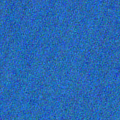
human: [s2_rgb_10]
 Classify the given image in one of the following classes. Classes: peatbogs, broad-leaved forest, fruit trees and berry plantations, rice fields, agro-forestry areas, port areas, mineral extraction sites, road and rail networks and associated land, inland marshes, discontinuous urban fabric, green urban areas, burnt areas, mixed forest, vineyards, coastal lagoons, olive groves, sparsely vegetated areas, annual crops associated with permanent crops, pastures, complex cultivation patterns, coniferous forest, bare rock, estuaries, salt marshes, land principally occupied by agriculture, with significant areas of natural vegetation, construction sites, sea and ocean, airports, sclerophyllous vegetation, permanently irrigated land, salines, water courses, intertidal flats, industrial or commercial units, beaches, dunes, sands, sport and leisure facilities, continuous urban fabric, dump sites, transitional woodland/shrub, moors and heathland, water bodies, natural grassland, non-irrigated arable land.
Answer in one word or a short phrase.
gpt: sea and ocean